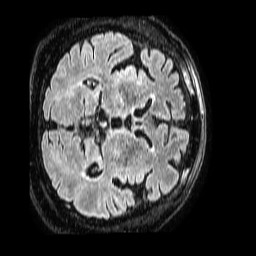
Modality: FLAIR
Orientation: axial
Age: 61
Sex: male
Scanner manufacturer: philips
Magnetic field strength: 1.5 T
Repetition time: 4.8 s
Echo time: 0.3 s